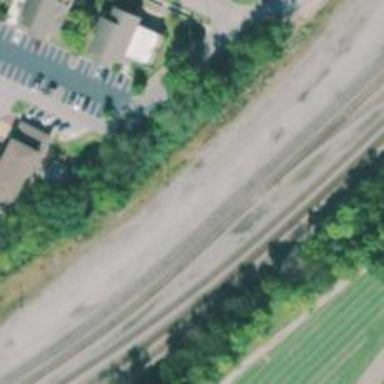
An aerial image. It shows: Railway siding for service.